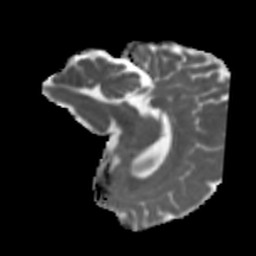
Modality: MD
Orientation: sagittal
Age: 36
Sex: female
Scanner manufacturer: siemens
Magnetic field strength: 3 T
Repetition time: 5.47 s
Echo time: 0.0854 s